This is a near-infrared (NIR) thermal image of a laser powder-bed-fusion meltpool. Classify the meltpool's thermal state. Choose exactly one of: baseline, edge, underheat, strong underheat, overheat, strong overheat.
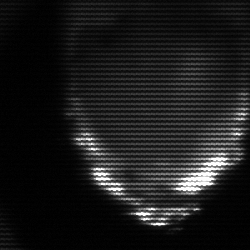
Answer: edge